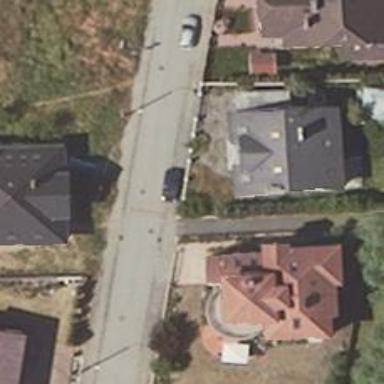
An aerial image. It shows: Bump for traffic calming.